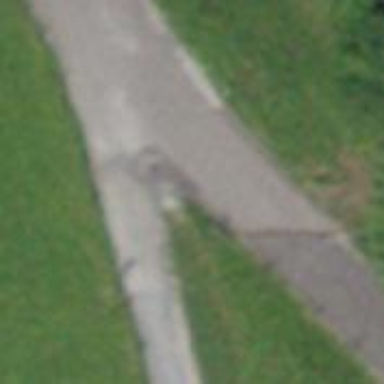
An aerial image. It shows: Unclassified road with asphalt surface and no sidewalk.